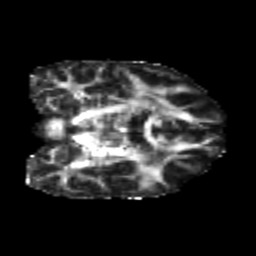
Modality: FA
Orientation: coronal
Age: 22
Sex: male
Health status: healthy
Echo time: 0.074 s